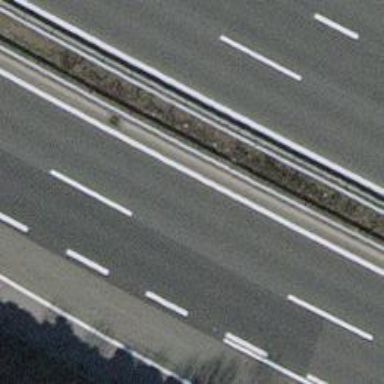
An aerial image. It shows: Motorway junction.